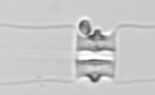
Label: Chaetoceros_didymus